Question: I have a 'JScrollPane' whose client is a 'Container' with layout 'BoxLayout'.
Within the 'BoxLayout' are multiple (dynamically generated) 'JPanels'. However, the 'JScrollPane' doesn't scroll (the scrollbars show and resize, but you can't actually move them), and I also can't interact with the contents of the 'JScrollPane'.
Here's the code:
'''
public static void setupOrderTable(){
orderTable = new Container();
scroller = new JScrollPane(orderTable ,ScrollPaneConstants.VERTICAL_SCROLLBAR_AS_NEEDED, ScrollPaneConstants.HORIZONTAL_SCROLLBAR_NEVER);
scroller.setPreferredSize(new Dimension(810,500));
orderTable.setLayout(new BoxLayout(orderTable,BoxLayout.Y_AXIS));
if (orderTable!=null)
mainContainer.remove(orderTable);
for (Order o: OrderManager.getList()){
orderTable.add(new ControlRowItem(o));
}
mainContainer.add(scroller,BorderLayout.CENTER);
frame.pack();
}
'''
It works fine if I just replace the line
'''
mainContainer.add(scroller,BorderLayout.CENTER);
'''
with
'''
mainContainer.add(orderTable,BorderLayout.CENTER);
'''
But then it obviously doesn't scroll. Otherwise, as I said, the scrollbars don't work and I can't interact with any of the JPanels within the orderTable.

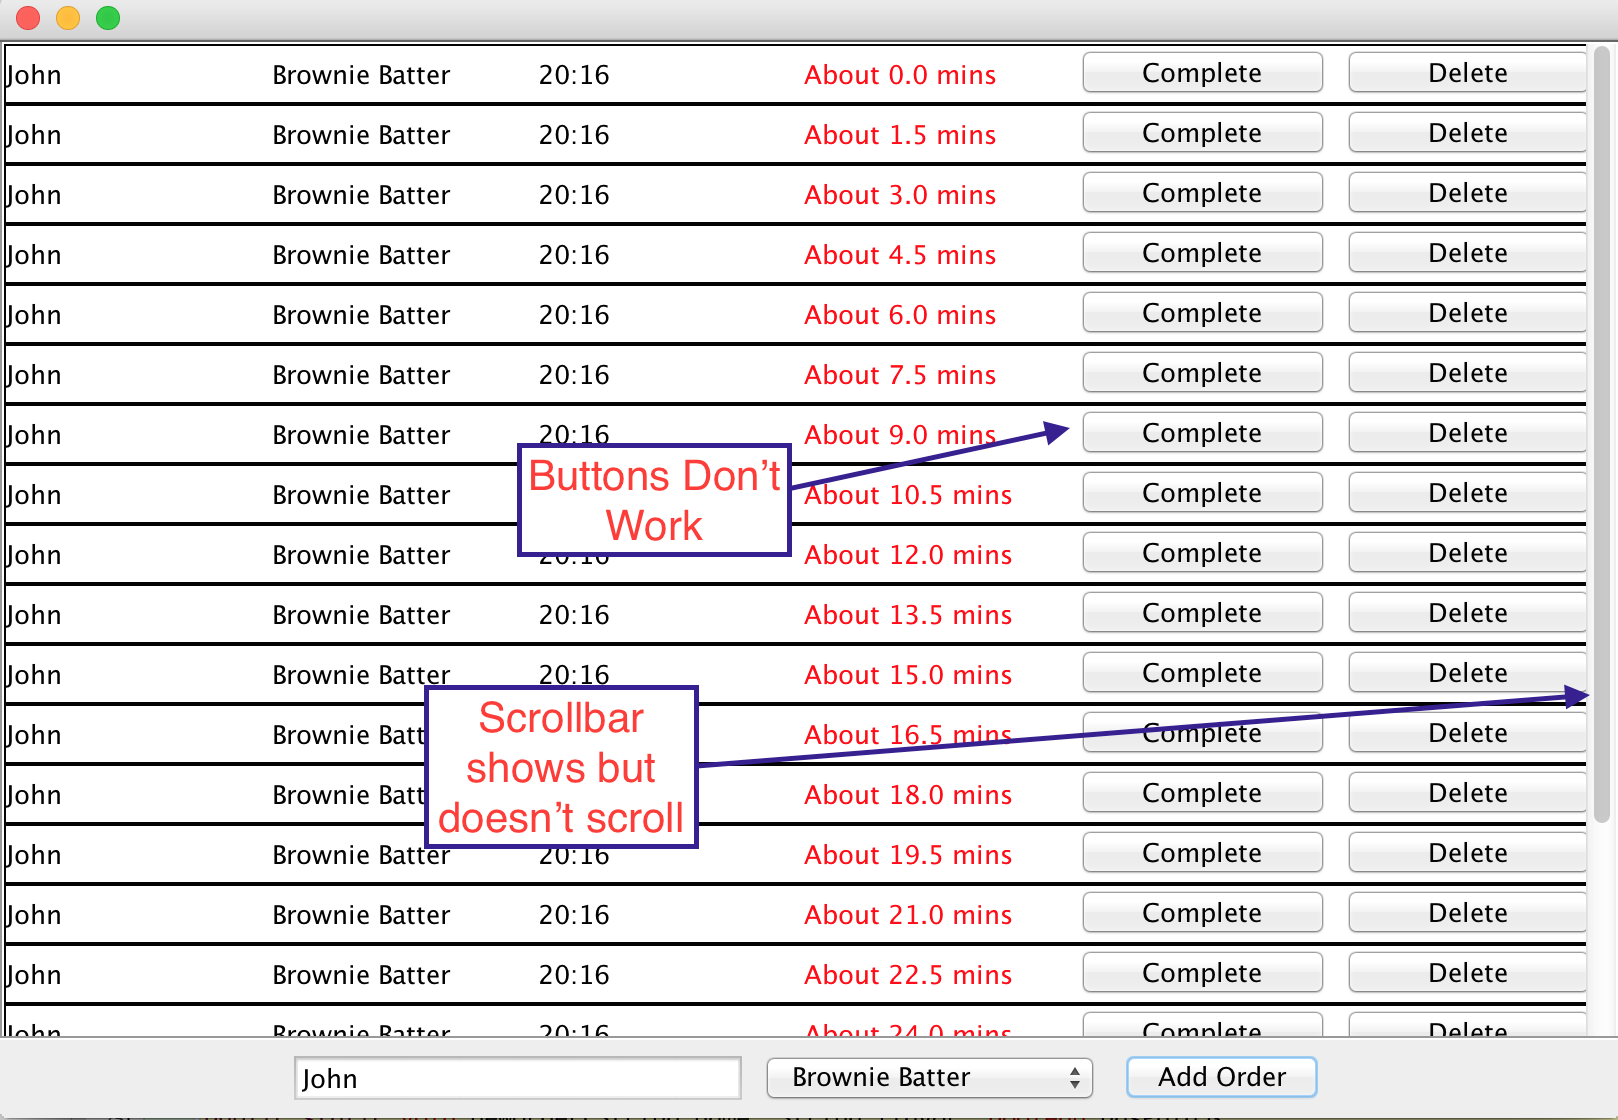
Answer: Don't mix heavy weight ('Container') components with lightweight ('JScrollPane') components, they just don't mix well. Change 'orderTable' to be a 'JPanel' instead
While it's suppose to have been fixed in Java 6, I've seen too many weird things with trying this to make it worth any effort at all. Simply rule, don't mix heavy weight components (AWT) in Swing containers